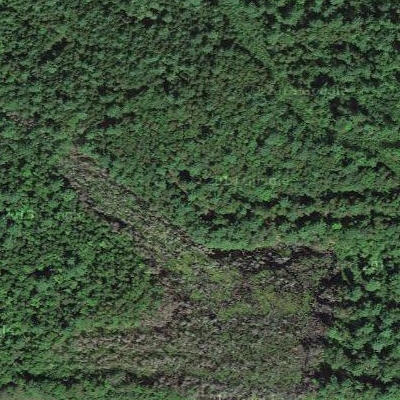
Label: Forest